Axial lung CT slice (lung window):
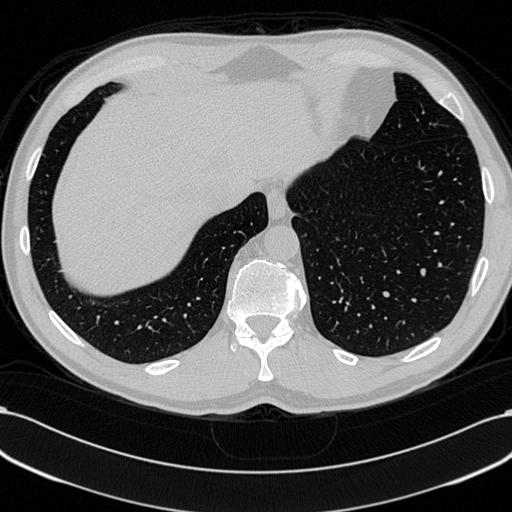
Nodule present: no